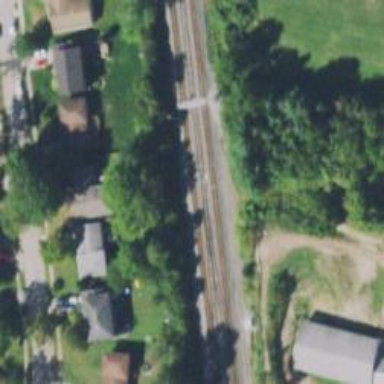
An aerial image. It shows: Railway siding for service.